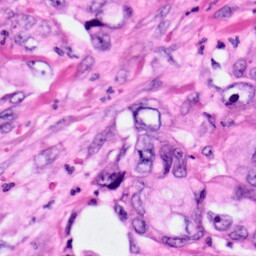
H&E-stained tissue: Pancreatic